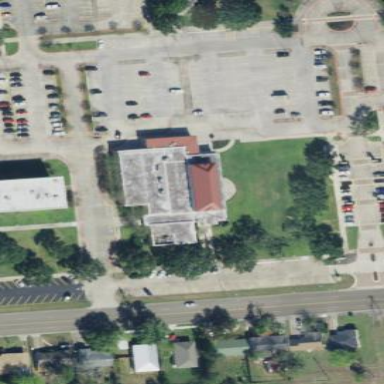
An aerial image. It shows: School building.